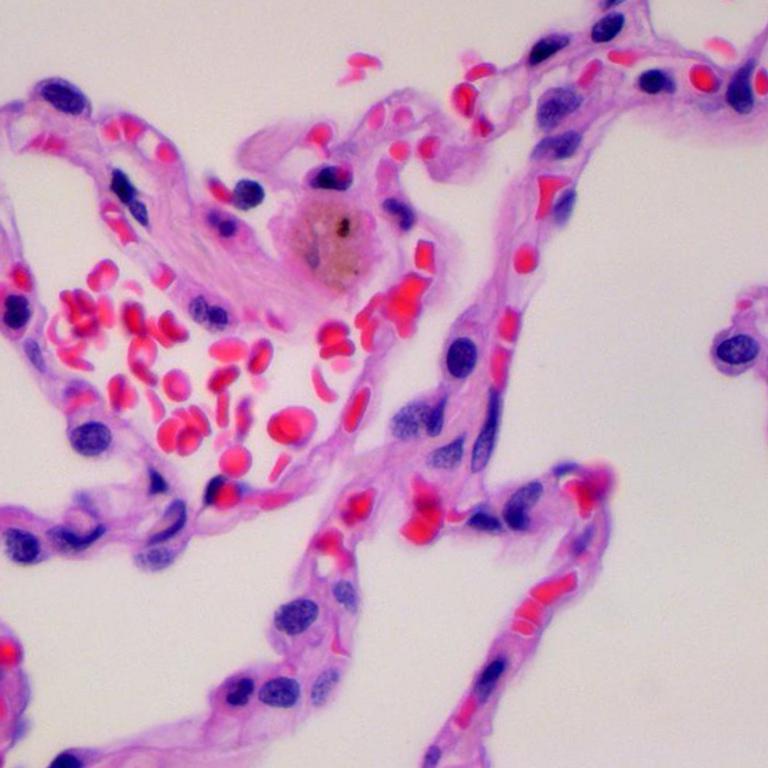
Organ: lung
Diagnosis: benign